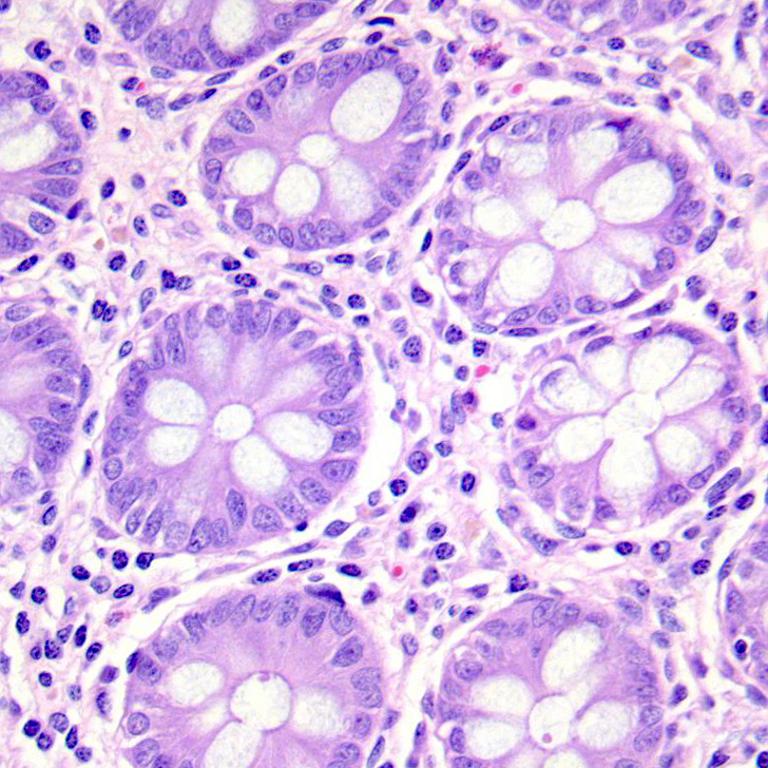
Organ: colon
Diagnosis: benign